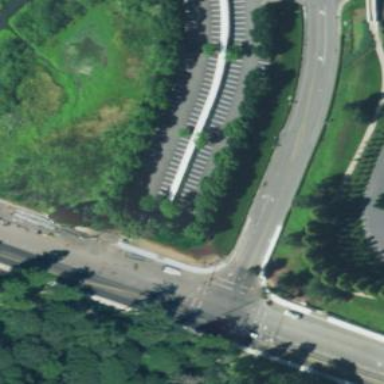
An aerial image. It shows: Parking aisle designated as service road.